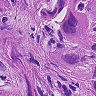
Metastatic tissue present: yes